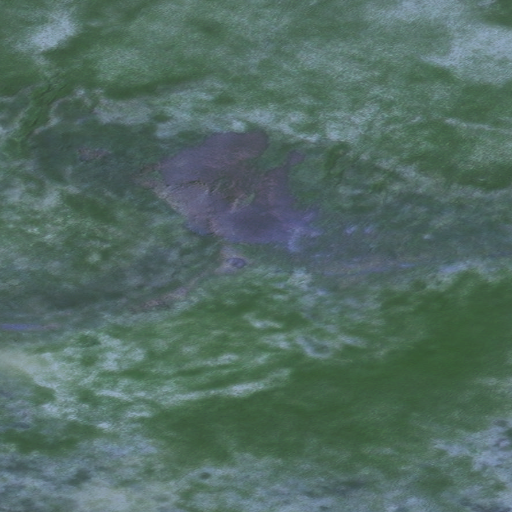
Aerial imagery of mountain in Alaska named Little Polovina Hill containing only unknown